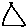
Label: triangle